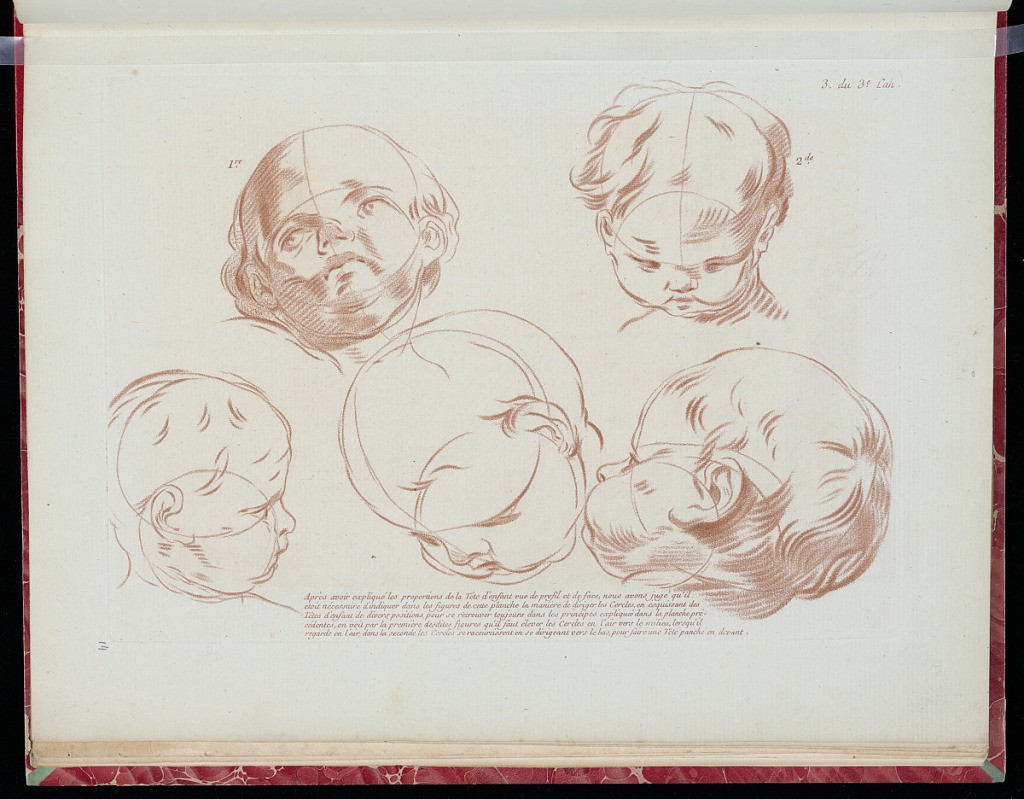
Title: Studies of a Child's Head
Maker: Pierre Thomas Le Clerc, French, ca. 1740 - ca. 1796
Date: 1773
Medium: Crayon-manner with red ink on laid paper
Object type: Print
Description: Five studies of a child's head from different angles, with accompanying explanatory text, from a series of figure studies for the education of artists and amateurs, printed in red ink in the crayon manner. The plate is numbered.